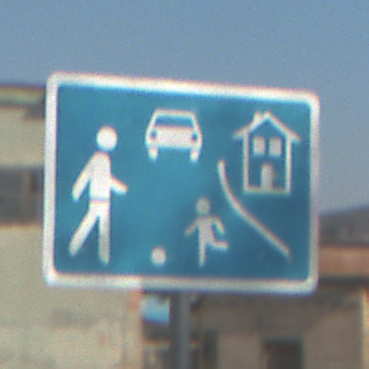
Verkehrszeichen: BeginnVerkehrsberuhigterBereich
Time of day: Midday
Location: Outdoor (Suburban)
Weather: PartlyCloudy
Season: NotSpecified
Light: Natural